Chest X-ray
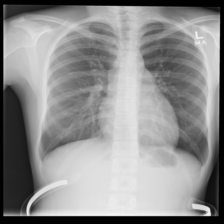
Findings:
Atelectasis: negative
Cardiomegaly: negative
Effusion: negative
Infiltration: negative
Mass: negative
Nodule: negative
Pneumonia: negative
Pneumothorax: negative
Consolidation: negative
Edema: negative
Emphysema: negative
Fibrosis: negative
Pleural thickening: negative
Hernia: negative